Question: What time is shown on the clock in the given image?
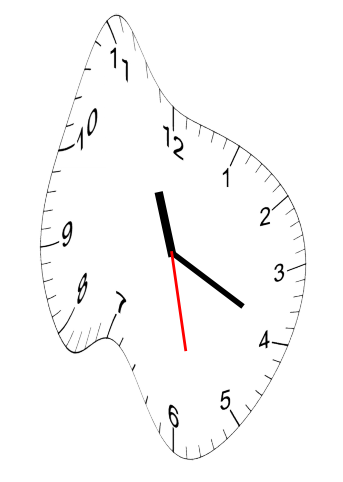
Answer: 11:19:28